Interaction volume radius: 5 \u00c5
Interaction volume height: 15 \u00c5
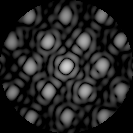
Disorder parameter: 0.1265